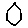
Label: hexagon